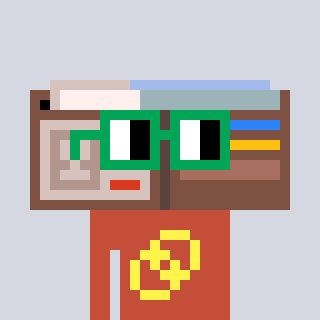
a pixel art character with square green glasses, a wallet-shaped head and a rust-colored body on a cool background